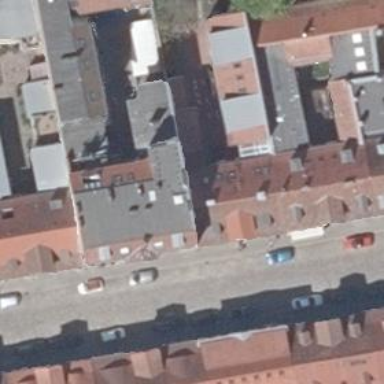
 shaped like saltbox. It houses apartments."